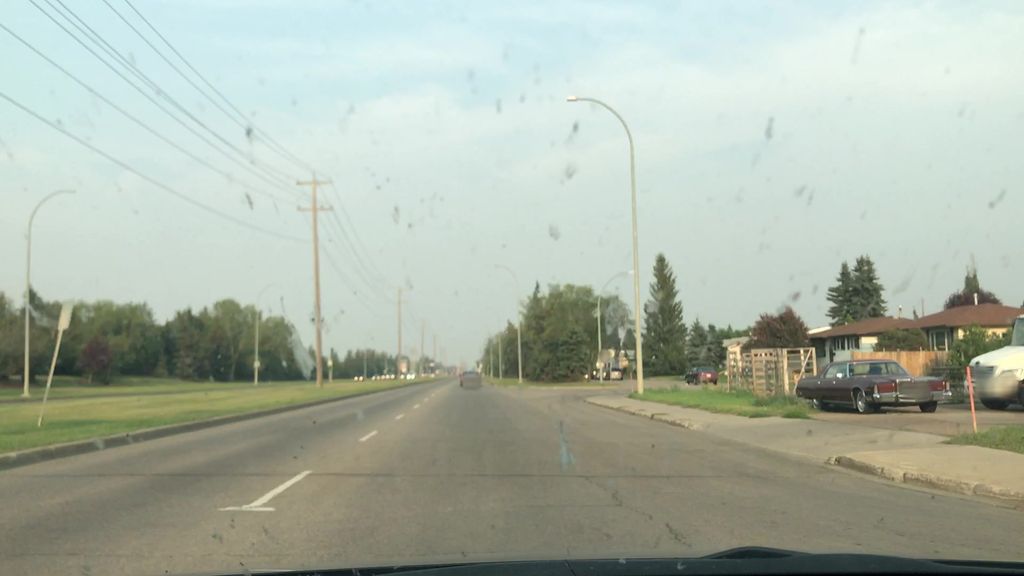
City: edmonton